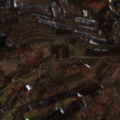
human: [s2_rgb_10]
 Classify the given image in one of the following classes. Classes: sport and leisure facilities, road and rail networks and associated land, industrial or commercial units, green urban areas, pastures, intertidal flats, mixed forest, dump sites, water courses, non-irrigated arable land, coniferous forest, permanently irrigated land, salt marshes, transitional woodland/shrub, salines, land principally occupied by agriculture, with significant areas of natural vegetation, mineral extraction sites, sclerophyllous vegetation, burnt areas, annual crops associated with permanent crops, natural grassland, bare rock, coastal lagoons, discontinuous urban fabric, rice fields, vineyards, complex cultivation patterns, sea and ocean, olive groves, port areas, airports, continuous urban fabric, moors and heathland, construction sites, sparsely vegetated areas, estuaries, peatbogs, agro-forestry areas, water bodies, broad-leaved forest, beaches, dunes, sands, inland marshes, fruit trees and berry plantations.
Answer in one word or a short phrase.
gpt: complex cultivation patterns, land principally occupied by agriculture, with significant areas of natural vegetation